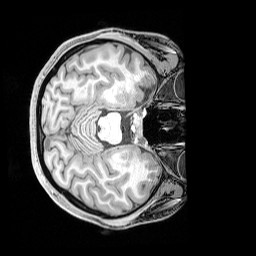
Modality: T1w
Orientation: axial
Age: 24
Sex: female
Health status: healthy
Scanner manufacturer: siemens
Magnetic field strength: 3 T
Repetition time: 1.65 s
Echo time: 0.00182 s